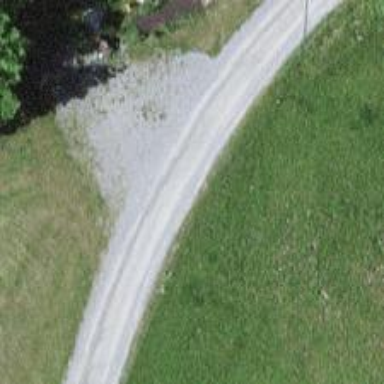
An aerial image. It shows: Track with fine gravel surface. The track type is grade 2.